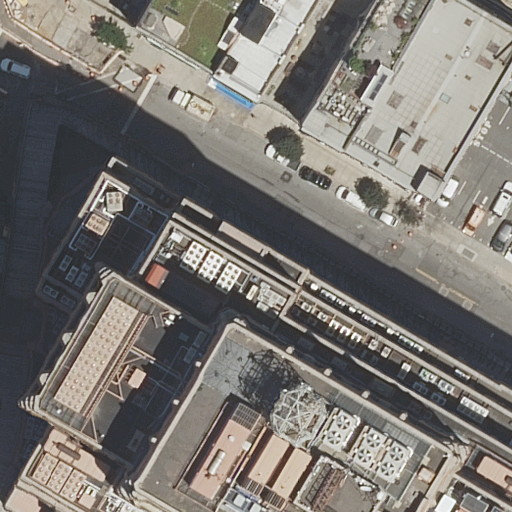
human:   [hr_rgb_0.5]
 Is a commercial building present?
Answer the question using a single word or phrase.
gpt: no

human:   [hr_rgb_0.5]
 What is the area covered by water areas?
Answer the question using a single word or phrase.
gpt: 0m2

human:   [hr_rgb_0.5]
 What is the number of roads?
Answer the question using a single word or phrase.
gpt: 2

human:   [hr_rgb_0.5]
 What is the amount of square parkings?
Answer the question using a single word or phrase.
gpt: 0

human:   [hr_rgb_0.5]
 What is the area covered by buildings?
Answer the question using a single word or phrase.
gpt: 6500m2

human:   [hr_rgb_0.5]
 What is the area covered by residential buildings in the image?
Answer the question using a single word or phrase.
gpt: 6500m2

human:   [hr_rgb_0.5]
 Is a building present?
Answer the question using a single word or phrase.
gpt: yes

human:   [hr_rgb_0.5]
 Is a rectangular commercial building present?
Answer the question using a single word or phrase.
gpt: no

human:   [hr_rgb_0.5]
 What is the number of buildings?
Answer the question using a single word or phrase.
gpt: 7

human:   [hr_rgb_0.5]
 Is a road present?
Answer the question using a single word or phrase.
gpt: yes

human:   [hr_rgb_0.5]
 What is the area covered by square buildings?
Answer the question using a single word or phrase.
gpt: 0m2

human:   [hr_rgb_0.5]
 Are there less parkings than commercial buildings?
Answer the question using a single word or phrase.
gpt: no

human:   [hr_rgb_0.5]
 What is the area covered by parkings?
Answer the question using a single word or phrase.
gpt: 341m2

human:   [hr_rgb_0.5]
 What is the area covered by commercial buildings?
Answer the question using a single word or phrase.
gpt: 0m2

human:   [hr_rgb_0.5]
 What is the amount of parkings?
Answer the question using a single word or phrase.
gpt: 2

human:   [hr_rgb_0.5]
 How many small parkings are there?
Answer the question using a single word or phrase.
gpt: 1

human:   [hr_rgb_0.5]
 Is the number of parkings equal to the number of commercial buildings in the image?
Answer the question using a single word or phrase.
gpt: no

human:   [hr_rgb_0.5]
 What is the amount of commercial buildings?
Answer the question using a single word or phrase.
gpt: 0

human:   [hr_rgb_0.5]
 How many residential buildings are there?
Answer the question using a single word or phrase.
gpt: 7

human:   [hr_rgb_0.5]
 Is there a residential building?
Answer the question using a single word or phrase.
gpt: yes

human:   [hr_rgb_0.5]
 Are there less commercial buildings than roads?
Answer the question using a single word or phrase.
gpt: yes

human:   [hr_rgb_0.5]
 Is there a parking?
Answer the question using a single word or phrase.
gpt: yes

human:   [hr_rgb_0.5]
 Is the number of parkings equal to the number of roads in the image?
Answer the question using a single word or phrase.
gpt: yes

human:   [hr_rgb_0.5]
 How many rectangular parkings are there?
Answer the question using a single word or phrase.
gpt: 2

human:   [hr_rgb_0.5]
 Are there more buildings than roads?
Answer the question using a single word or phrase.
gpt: yes

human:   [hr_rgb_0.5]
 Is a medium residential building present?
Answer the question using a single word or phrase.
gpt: yes

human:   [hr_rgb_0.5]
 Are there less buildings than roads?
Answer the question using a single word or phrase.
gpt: no

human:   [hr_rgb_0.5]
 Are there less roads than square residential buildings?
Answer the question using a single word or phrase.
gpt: no

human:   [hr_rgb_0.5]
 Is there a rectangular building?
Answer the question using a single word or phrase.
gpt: yes

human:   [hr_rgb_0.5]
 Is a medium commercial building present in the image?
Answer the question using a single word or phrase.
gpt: no

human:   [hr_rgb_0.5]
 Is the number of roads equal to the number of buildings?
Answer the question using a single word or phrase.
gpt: no

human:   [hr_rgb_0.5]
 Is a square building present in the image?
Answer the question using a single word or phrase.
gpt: no

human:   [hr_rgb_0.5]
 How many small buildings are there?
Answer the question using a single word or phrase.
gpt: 0

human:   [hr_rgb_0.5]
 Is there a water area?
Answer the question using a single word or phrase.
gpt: no

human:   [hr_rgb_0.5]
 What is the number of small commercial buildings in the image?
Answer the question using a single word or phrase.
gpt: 0

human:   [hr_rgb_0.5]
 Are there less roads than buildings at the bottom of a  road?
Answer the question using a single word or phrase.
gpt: no

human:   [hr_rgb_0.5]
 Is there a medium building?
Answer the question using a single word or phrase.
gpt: yes

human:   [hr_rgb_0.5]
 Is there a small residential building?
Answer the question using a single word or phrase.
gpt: no

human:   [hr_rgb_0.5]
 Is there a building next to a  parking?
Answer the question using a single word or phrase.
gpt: yes

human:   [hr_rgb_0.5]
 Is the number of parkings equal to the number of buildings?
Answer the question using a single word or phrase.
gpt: no

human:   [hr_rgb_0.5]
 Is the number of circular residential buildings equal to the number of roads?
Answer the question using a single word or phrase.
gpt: no

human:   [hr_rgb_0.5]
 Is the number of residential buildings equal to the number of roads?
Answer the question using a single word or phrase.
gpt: no

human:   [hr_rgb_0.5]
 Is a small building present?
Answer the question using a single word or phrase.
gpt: no

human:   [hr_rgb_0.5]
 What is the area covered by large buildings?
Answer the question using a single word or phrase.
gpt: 4711m2

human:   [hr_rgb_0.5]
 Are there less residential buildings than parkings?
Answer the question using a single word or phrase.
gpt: no

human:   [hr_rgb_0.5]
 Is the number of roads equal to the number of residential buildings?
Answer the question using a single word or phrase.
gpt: no

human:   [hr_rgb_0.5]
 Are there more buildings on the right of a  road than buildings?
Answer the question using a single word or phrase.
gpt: no

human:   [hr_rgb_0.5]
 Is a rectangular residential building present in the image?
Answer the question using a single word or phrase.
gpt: yes

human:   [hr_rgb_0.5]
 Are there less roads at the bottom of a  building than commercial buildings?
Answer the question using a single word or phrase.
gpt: no

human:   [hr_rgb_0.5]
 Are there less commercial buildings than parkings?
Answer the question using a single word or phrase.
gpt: yes

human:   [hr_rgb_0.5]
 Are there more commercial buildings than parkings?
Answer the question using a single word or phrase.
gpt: no

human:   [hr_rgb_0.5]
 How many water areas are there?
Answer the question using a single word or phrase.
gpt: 0

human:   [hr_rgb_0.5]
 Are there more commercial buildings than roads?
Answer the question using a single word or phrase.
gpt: no

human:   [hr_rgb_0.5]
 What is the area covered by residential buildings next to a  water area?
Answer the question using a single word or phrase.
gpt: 0m2

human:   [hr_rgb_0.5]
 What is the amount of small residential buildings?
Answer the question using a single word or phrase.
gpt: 0

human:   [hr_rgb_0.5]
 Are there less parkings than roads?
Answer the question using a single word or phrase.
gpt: no

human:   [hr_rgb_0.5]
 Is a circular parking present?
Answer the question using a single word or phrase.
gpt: no

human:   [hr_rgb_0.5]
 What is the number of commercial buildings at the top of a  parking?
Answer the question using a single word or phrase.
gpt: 0

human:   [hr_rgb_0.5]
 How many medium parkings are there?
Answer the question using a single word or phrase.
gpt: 1

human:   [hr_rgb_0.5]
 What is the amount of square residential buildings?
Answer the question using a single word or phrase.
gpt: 0

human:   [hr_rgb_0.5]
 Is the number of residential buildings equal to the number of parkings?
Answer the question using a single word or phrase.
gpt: no

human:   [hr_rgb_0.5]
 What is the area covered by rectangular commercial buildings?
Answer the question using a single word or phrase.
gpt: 0m2

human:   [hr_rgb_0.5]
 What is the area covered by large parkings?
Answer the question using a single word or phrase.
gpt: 0m2

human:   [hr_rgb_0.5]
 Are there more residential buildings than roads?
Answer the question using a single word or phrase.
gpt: yes